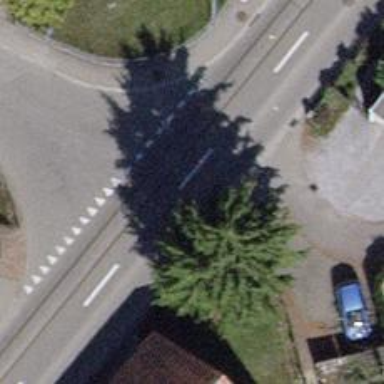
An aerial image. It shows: Tertiary road with asphalt surface and asphalt sidewalk on the right.